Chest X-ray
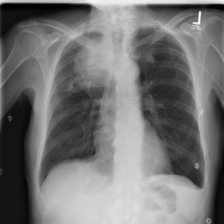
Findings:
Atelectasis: negative
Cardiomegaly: negative
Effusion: negative
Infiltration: negative
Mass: positive
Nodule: negative
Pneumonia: negative
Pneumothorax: negative
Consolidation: negative
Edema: negative
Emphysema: negative
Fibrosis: negative
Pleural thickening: positive
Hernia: negative